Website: slack
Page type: payment
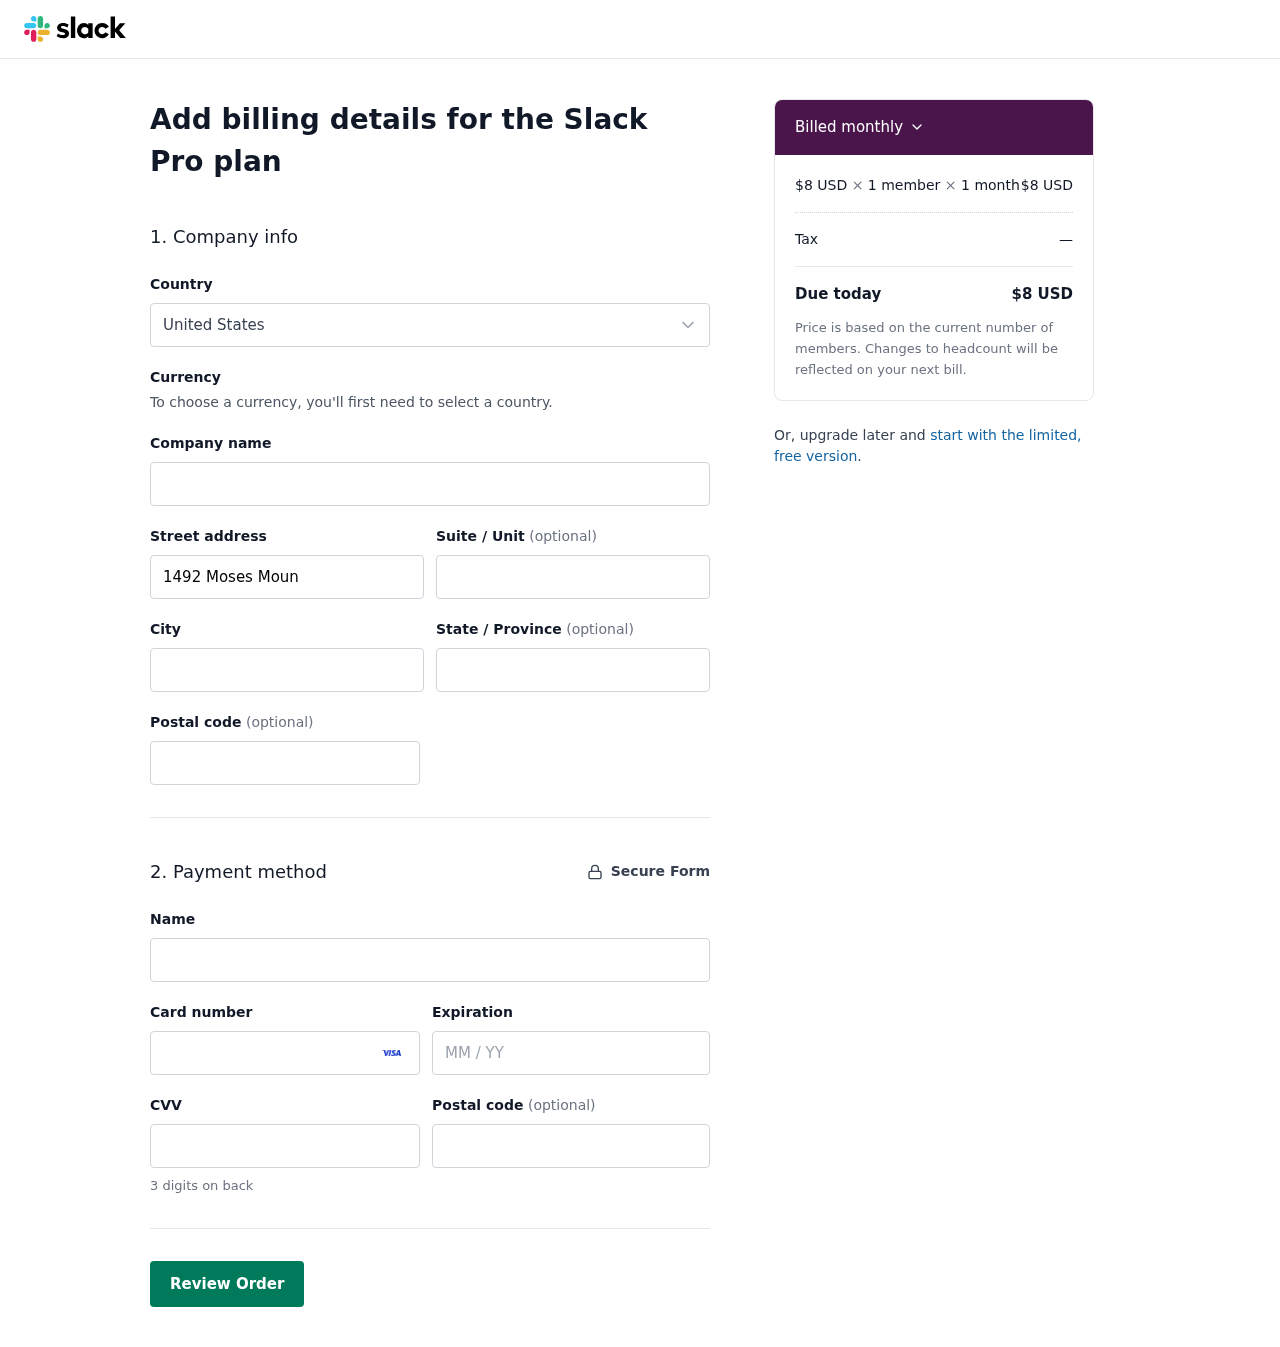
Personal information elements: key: PII_COUNTRY
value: United States
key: PII_STREET
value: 1492 Moses Mountains
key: PII_CITY
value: Edwardport
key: PII_STATE
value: Wisconsin
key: PII_POSTCODE
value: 90335
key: PII_FULLNAME
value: April Rodriguez
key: PII_CARD_NUMBER
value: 4093 3634 5683 4326
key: PII_CARD_EXPIRY
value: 02/26
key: PII_CARD_CVV
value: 780
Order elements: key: ORDER_PRICE_PER_MEMBER
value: $8 USD
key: ORDER_NUM_MEMBERS
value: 1 member
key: ORDER_NUM_MONTHS
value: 1 month
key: ORDER_SUBTOTAL
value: $8 USD
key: ORDER_TAX
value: —
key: ORDER_TOTAL
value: $8 USD